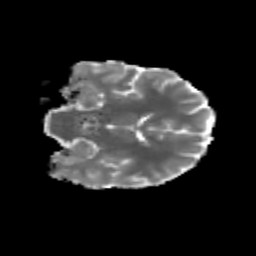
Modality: MD
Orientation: coronal
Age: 26
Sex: female
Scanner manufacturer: siemens
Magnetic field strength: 3 T
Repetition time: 3.5 s
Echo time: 0.125 s